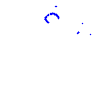
Particle: kaon